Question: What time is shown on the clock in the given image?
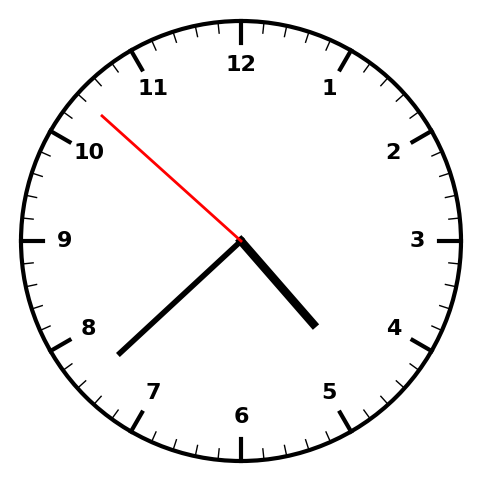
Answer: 04:37:52